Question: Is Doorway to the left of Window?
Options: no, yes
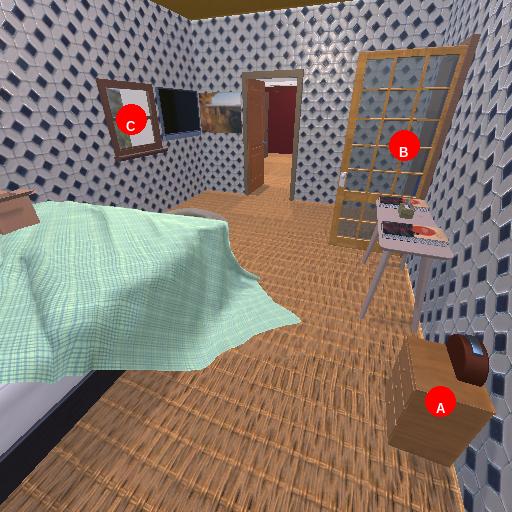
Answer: no